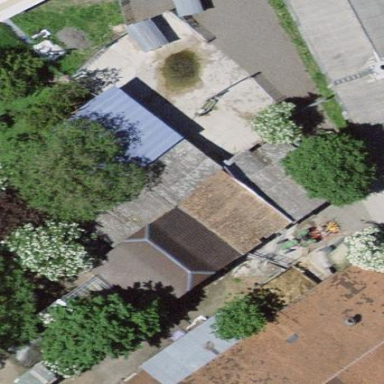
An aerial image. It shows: Barn.